Field crop: maize
Growth stage: 2
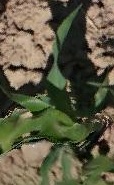
Species: maize